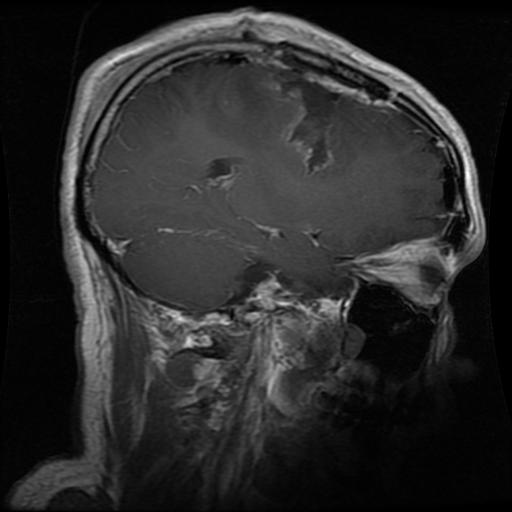
Label: glioma